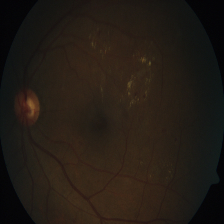
Diabetic retinopathy grade: Severe